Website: slack
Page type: stored-credit-cards
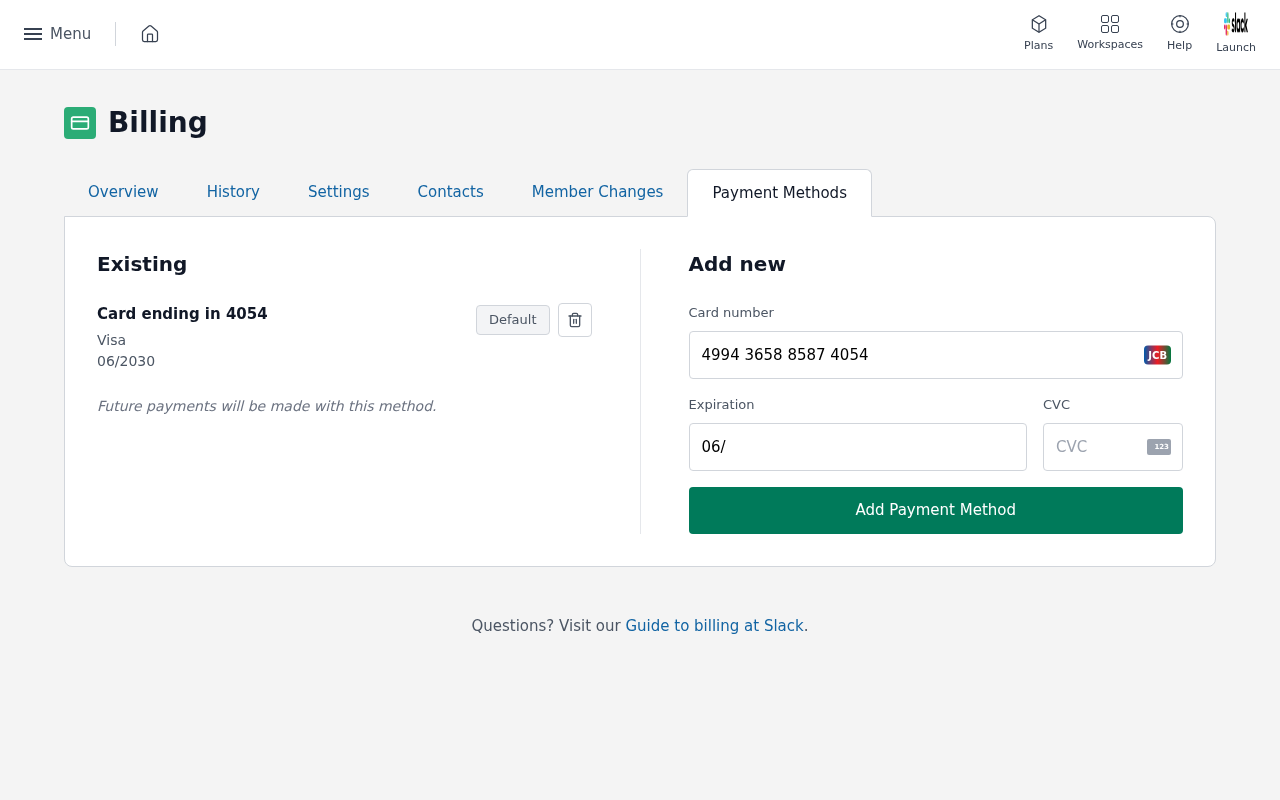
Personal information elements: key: PII_CARD_CVV
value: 520
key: PII_CARD_EXPIRY
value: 06/2030
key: PII_CARD_EXPIRY
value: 06/30
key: PII_CARD_LAST4
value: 4054
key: PII_CARD_NUMBER
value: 4994 3658 8587 4054
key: PII_CARD_TYPE
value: Visa